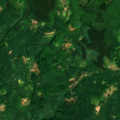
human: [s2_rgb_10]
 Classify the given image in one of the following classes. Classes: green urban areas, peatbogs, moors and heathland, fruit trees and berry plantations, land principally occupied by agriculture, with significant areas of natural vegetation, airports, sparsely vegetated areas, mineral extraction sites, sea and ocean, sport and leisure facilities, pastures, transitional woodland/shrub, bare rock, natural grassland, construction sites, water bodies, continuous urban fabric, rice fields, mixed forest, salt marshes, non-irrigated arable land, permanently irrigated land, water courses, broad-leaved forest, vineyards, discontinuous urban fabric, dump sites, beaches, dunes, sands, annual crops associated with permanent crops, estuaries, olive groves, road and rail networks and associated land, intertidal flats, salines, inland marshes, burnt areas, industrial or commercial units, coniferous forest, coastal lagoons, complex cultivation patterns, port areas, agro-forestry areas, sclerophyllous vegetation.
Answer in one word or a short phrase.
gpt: land principally occupied by agriculture, with significant areas of natural vegetation, broad-leaved forest, mixed forest